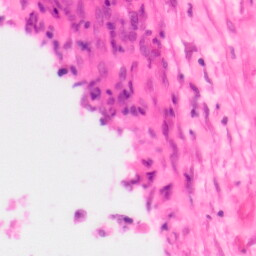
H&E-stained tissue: Colon